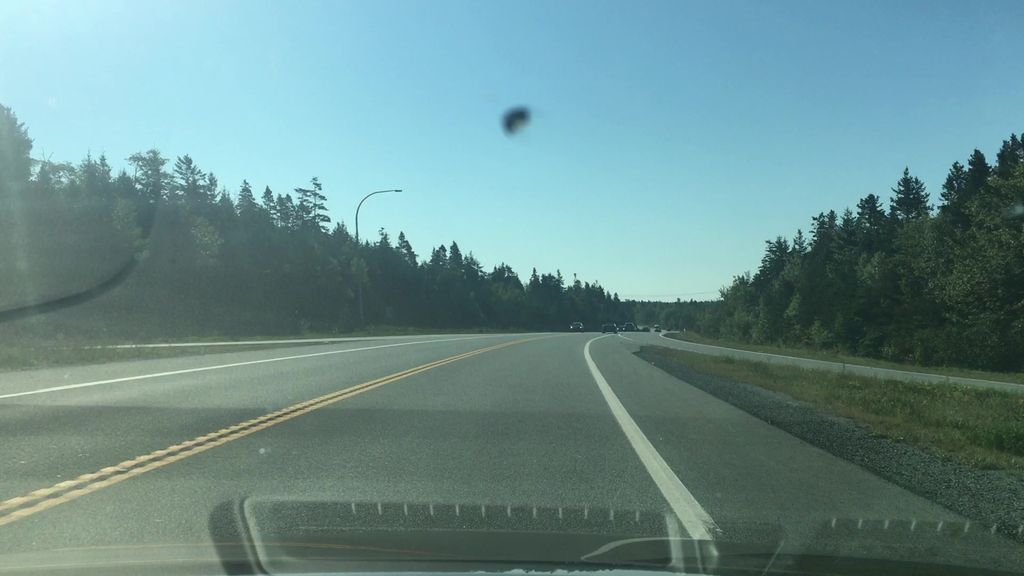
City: halifax